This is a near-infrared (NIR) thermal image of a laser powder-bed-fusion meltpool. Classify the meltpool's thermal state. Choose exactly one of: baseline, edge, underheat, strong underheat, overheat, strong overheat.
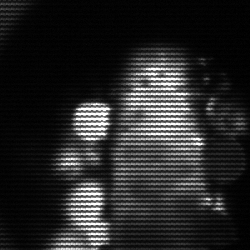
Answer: strong underheat